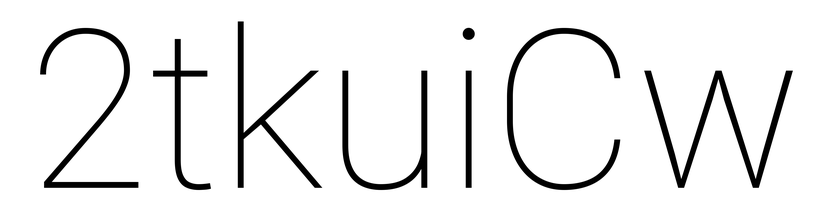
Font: Roboto_Thin